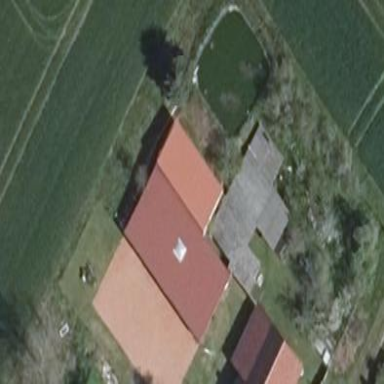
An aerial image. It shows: Building with flat roof.